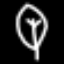
Label: leaf